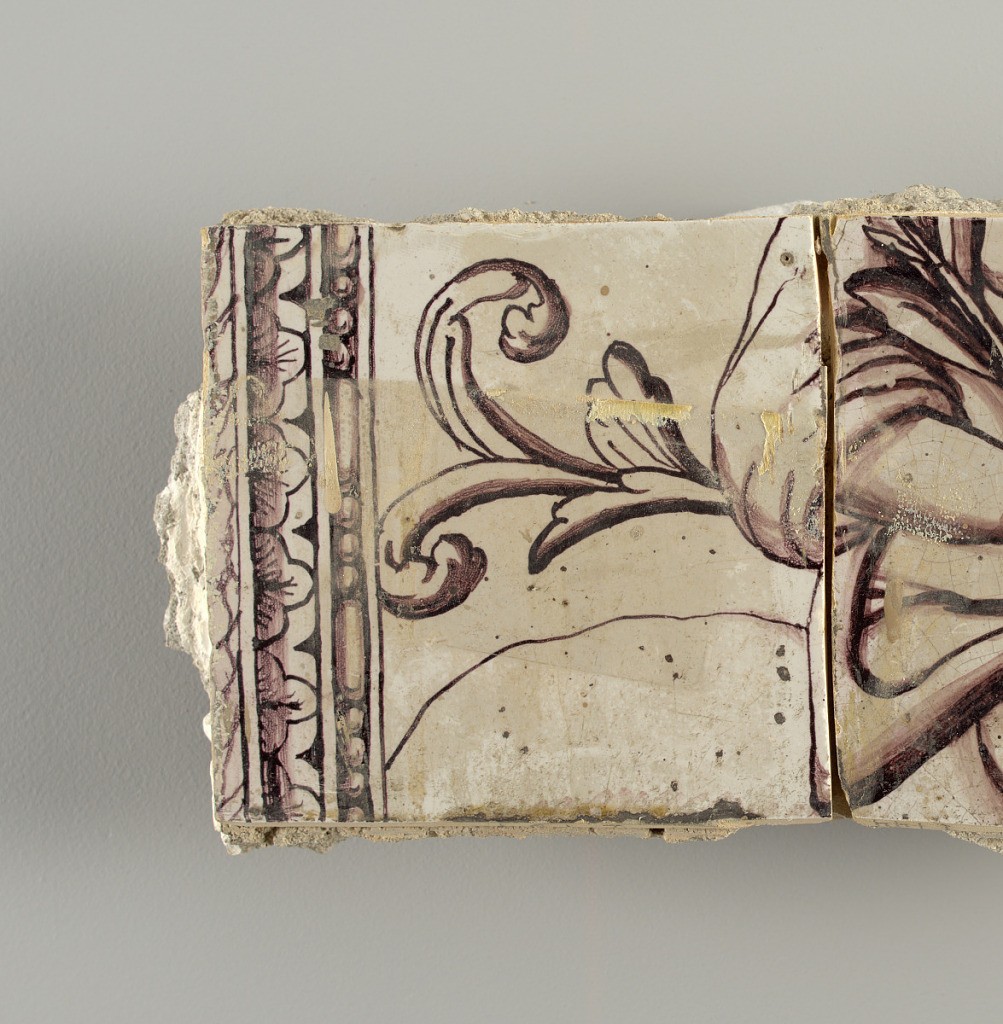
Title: Wall facing
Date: ca. 1725
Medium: tin-glazed earthenware, underglaze
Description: Two vertical rectangles, twenty-three tiles high.  A) Nine tiles wide at top; seven tiles wide at bottom.  B) Ten and one-half tiles wide.

Arabesque design of foliage.  A) with centered figure of Justice under a canopy.  B) with centered urn.